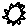
Label: sun